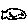
Label: fish